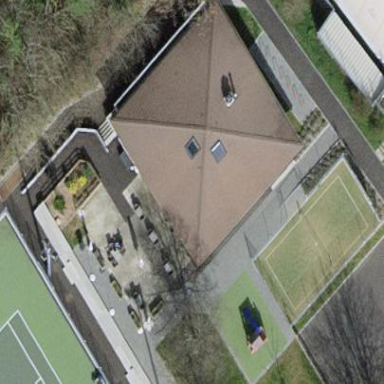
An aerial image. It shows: View of roof of building.